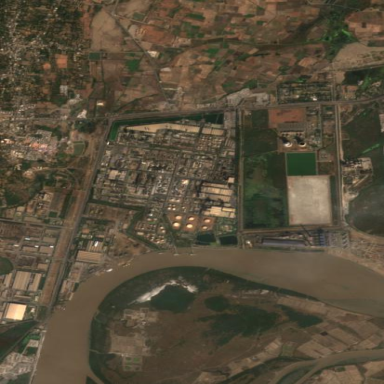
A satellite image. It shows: Industrial area with man-made structures.